Interaction volume radius: 10 \u00c5
Interaction volume height: 20 \u00c5
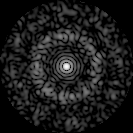
Disorder parameter: 0.8354